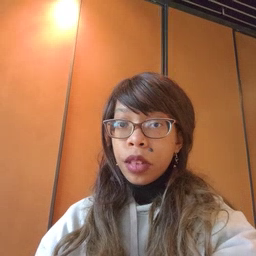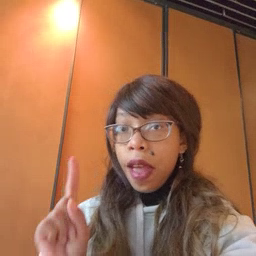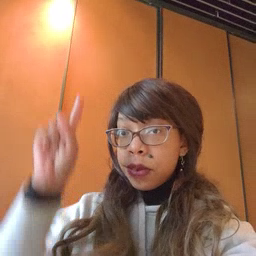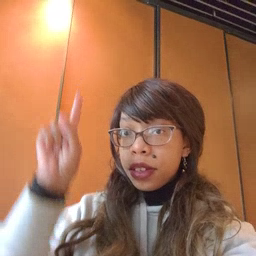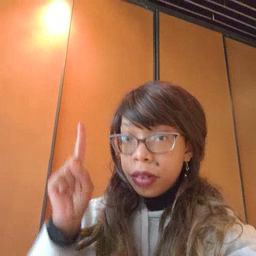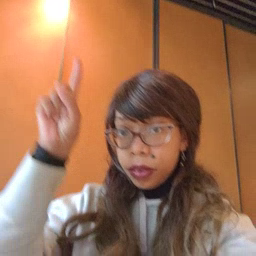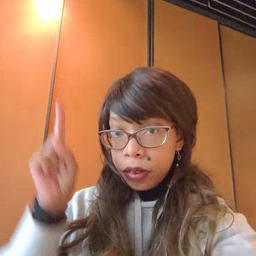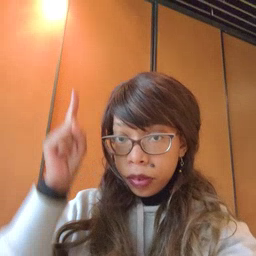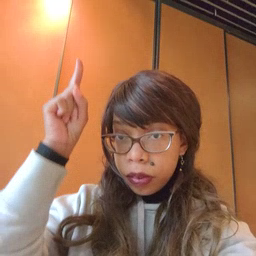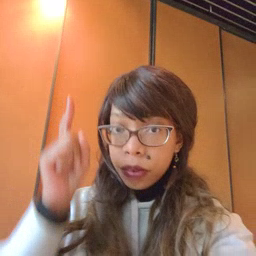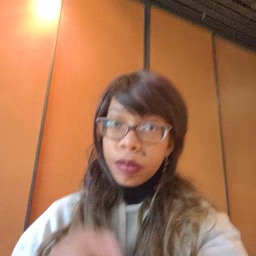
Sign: up